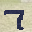
Label: 7